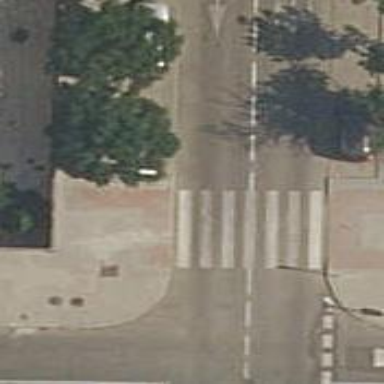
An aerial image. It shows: Uncontrolled road crossing.